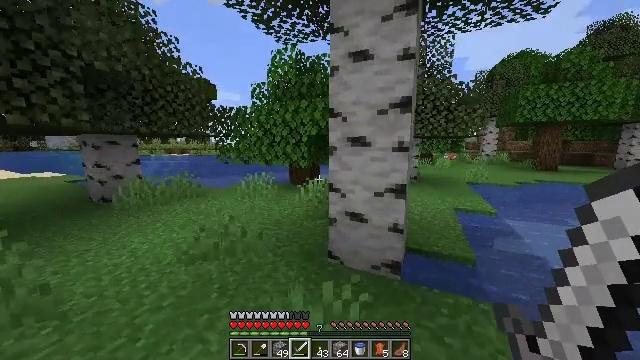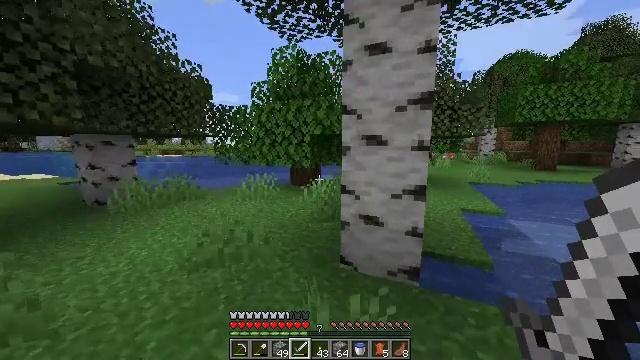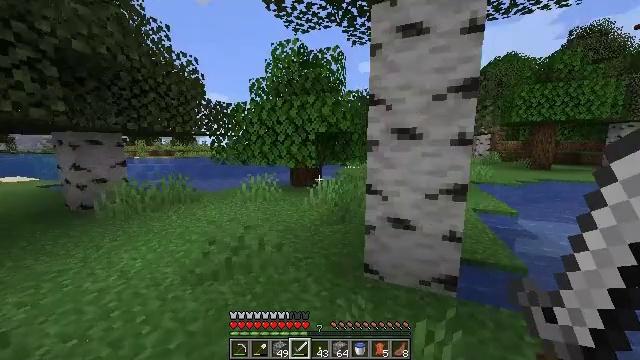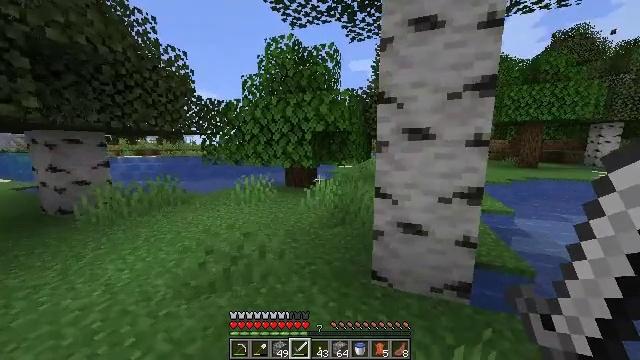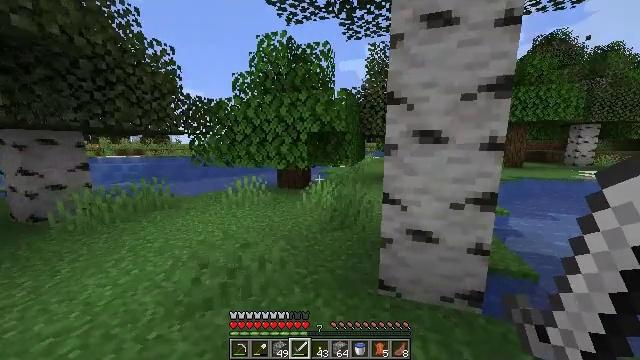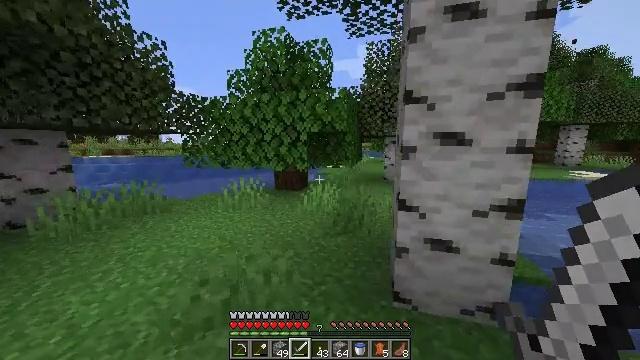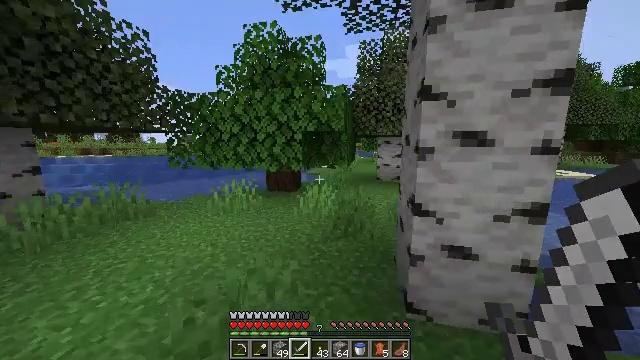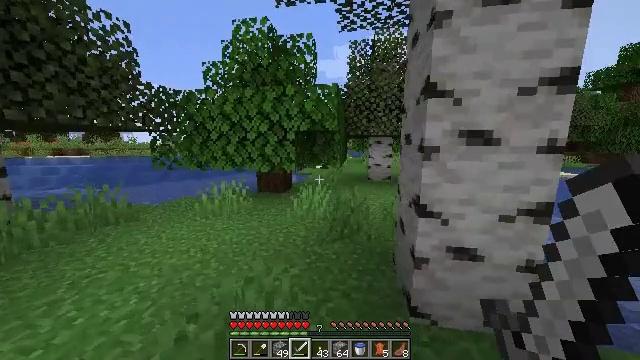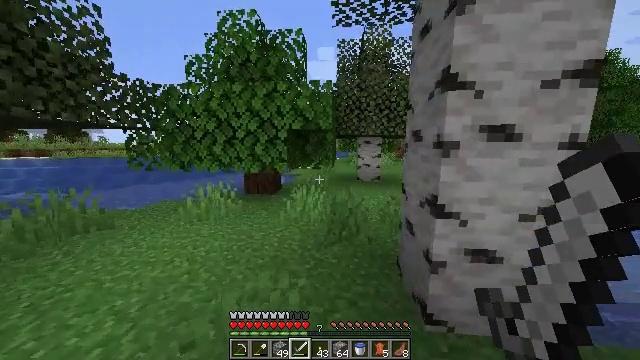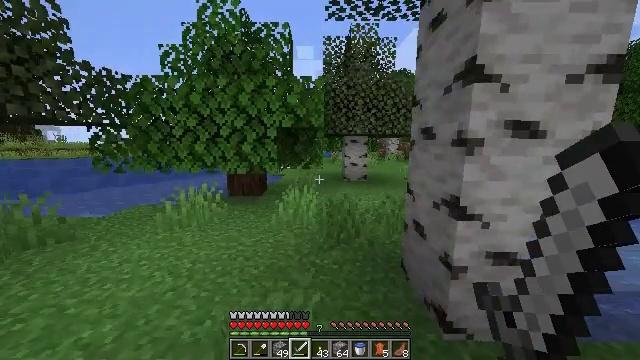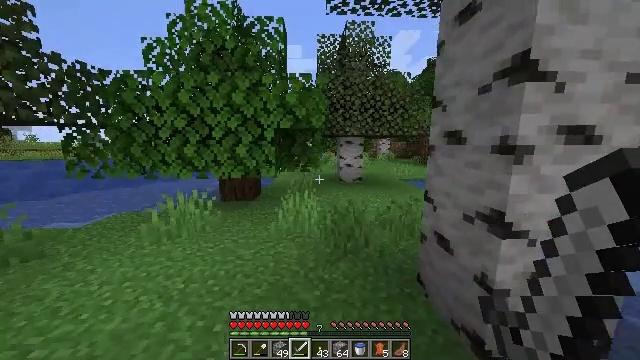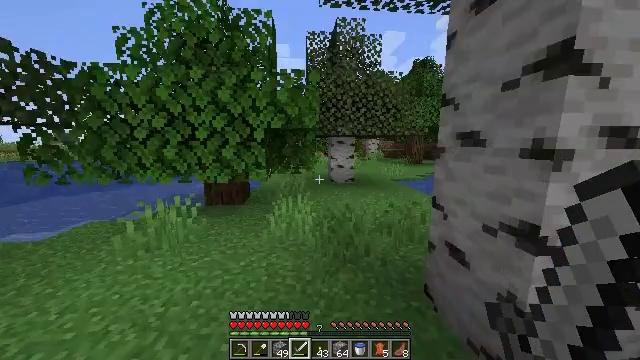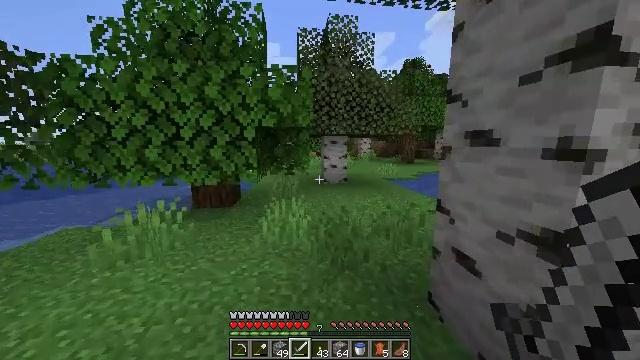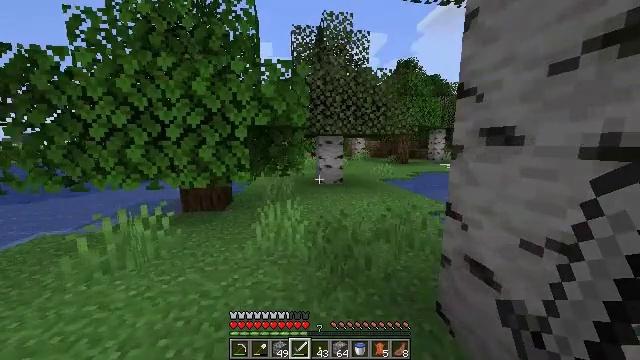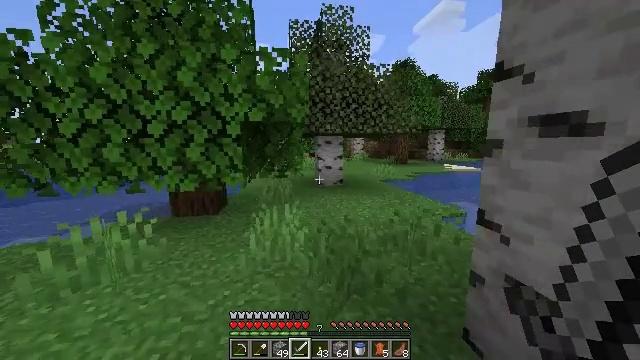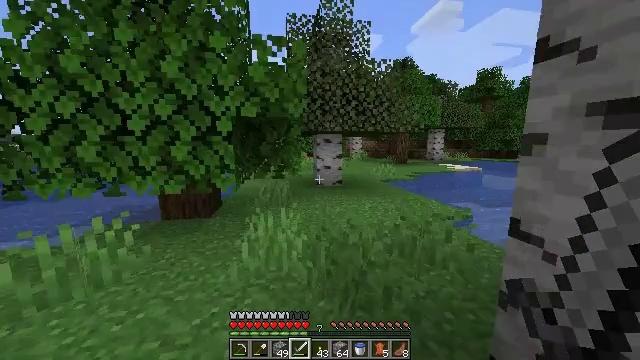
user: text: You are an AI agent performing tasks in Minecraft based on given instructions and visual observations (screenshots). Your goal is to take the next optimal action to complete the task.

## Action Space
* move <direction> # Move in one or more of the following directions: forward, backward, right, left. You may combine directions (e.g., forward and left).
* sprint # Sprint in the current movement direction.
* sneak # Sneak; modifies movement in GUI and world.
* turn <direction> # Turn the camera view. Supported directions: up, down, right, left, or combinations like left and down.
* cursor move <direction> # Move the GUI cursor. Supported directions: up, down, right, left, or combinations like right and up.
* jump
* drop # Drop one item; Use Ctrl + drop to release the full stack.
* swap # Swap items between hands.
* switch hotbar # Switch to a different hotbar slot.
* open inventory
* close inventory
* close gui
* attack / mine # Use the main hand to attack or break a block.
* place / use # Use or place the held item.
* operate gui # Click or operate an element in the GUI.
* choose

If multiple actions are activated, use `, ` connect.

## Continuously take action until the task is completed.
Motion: motion action
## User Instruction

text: Cut down the sugar cane stalks.
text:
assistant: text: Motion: move forward and move left, sprint
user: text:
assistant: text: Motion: move forward and move left, sprint, turn right
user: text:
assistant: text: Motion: move forward and move left, sprint, turn right
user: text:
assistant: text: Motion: move forward and move left, sprint, turn right
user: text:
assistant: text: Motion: move forward and move left, sprint, turn right
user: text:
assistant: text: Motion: move forward and move left, sprint, turn right
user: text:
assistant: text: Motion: move forward and move left, sprint, turn right
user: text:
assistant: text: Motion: move forward and move left, sprint, turn right
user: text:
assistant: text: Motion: move forward and move left, sprint, turn right
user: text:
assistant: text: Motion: move forward, sprint, turn right
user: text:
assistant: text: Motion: move forward, sprint, turn right
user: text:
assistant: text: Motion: move forward, sprint, turn right
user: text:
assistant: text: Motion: move forward, sprint, turn right
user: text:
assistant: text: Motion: move forward, sprint
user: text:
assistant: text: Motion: move forward, sprint
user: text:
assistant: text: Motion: move forward, sprint
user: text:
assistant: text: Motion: move forward, sprint
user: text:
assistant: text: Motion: move forward and move right, sprint
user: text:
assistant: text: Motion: move forward and move right, sprint
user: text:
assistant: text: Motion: move forward and move right, sprint
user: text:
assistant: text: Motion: move forward and move right, sprint
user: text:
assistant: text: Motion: move forward and move right, sprint
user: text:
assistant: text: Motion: move forward, sprint
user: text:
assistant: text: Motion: move forward, sprint
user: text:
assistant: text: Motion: move forward, sprint, turn left
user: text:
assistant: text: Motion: move forward, sprint, turn left
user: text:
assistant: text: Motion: move forward, sprint, turn left
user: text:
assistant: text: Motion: move forward, sprint, turn left
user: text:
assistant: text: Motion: move forward, sprint, turn left
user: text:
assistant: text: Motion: move forward, sprint